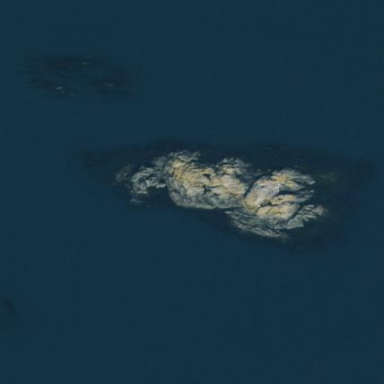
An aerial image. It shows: Islet located along the natural coastline.